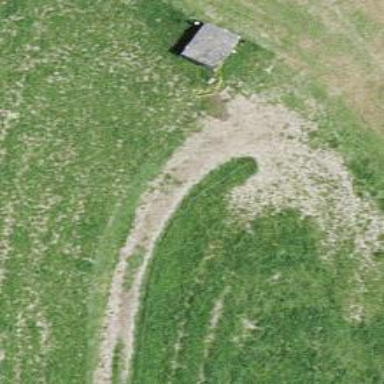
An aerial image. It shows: Grassy track.